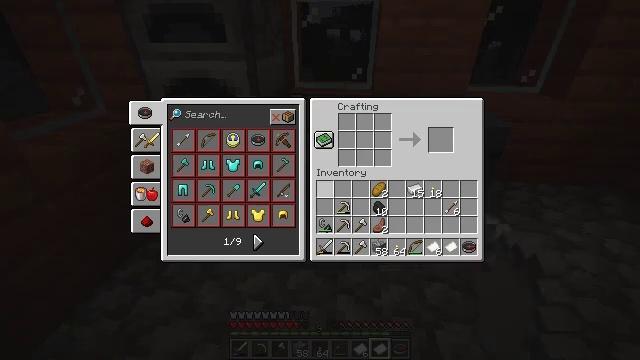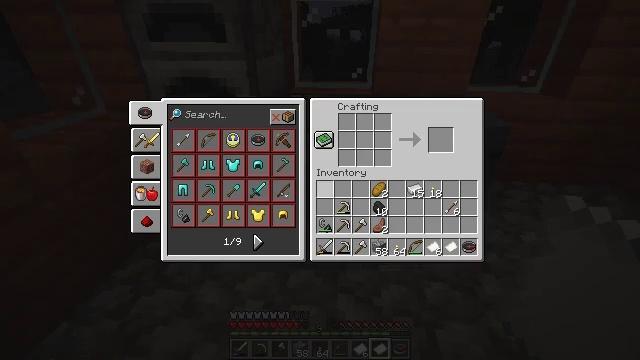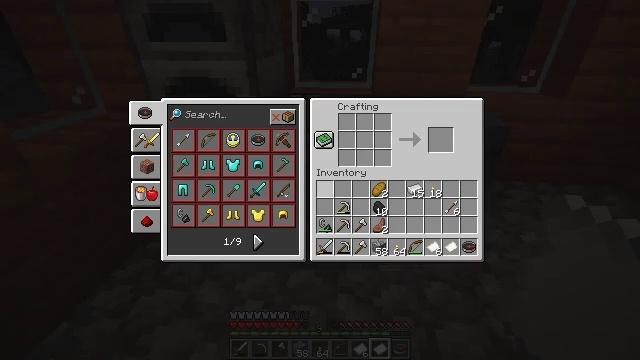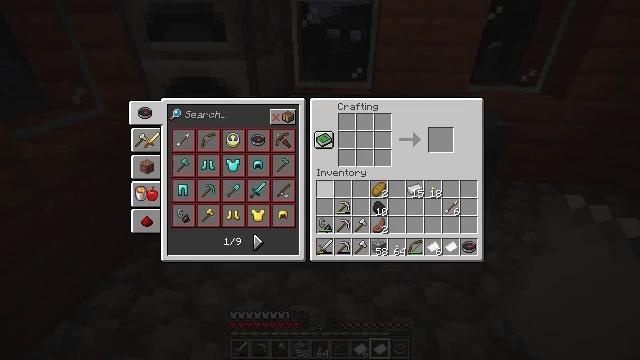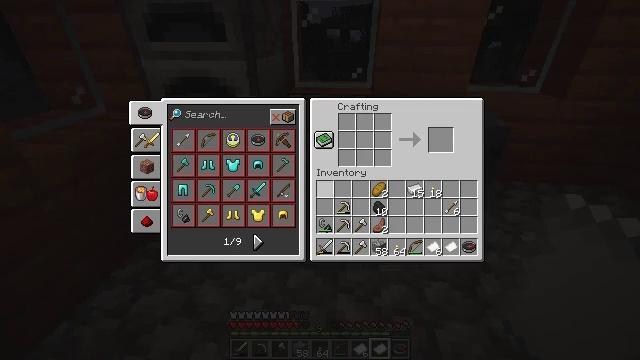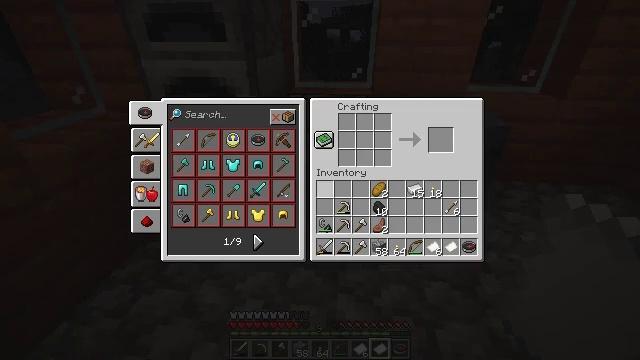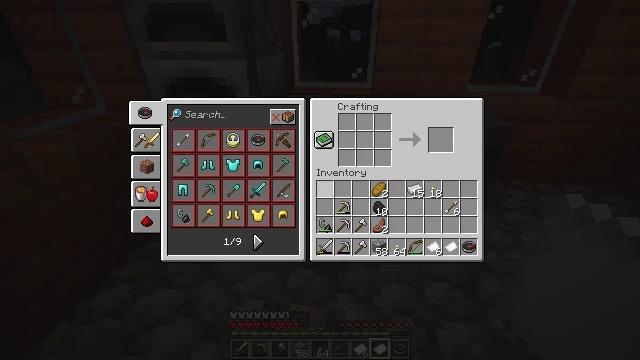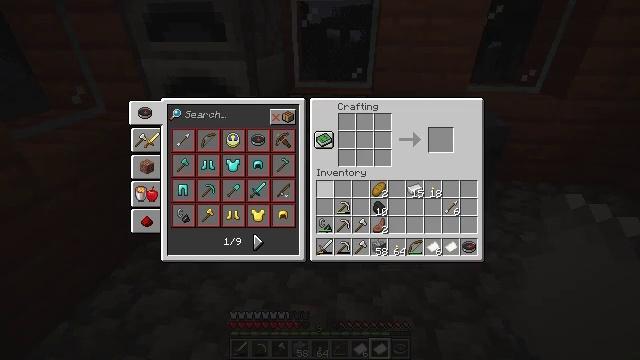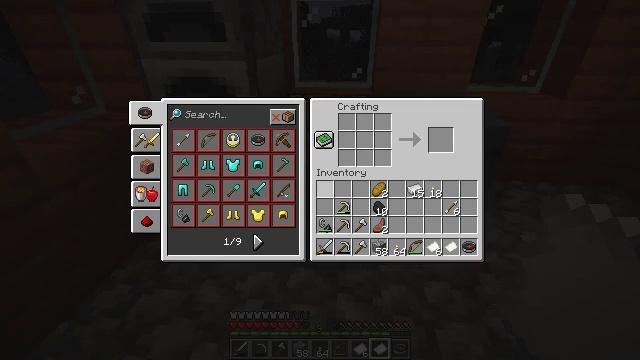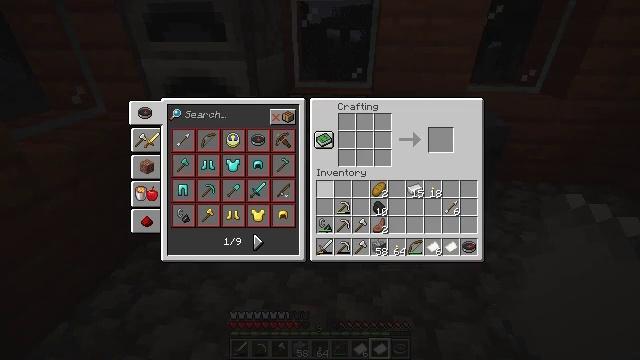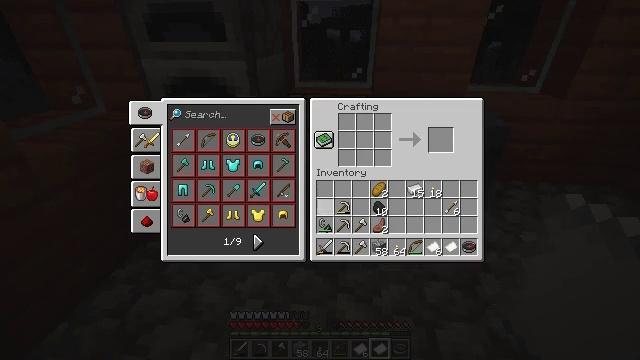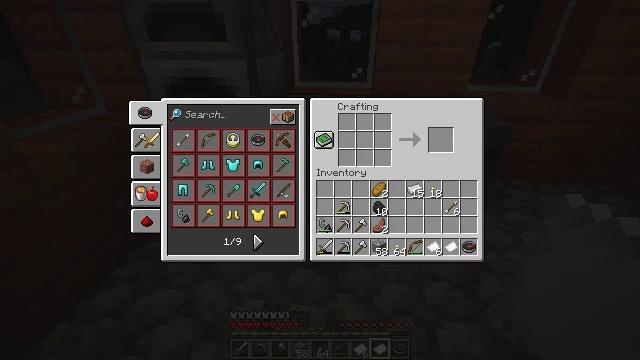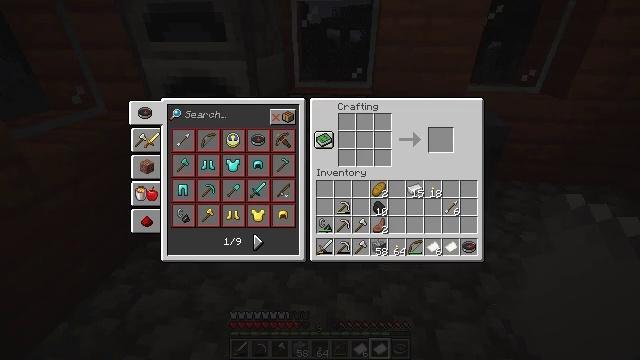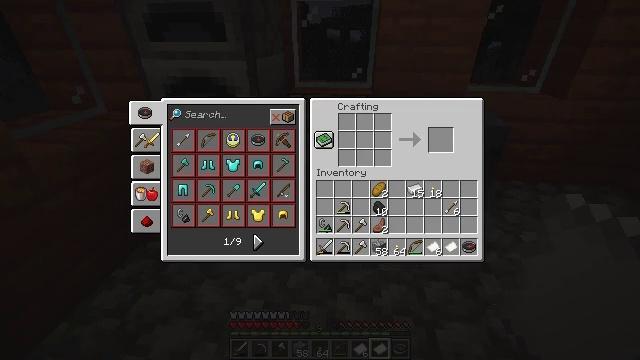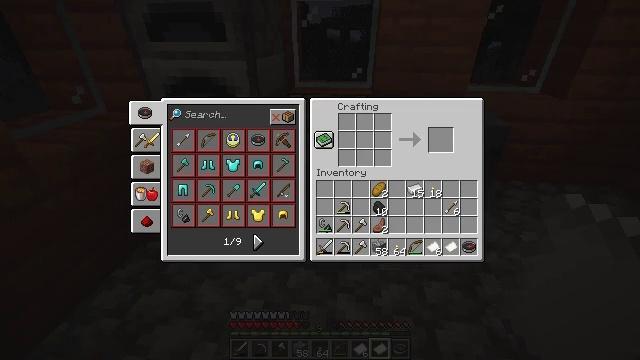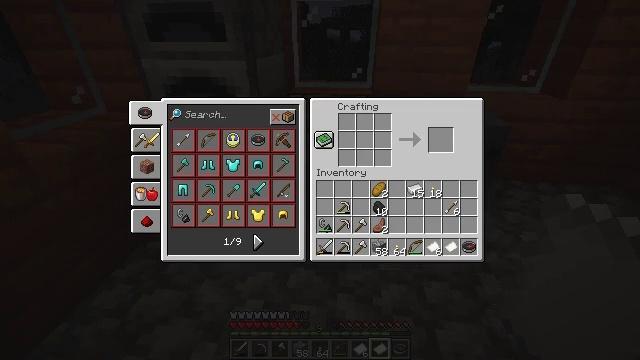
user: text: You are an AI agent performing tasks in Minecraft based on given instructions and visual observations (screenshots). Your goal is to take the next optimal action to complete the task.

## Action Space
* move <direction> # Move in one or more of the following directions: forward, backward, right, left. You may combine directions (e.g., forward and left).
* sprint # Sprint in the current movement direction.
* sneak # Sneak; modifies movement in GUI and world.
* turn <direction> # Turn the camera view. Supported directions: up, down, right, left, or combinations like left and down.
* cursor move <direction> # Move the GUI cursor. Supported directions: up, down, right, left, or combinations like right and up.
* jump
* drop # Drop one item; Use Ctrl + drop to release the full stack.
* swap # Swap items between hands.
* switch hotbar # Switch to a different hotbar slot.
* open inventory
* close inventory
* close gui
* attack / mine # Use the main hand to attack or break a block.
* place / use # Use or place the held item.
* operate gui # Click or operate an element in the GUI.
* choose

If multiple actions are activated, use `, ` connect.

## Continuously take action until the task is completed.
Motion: motion action
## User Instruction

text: Craft a stonecutter.
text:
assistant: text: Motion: no_op
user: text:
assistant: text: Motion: no_op
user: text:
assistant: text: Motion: no_op
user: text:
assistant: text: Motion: no_op
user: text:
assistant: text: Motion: no_op
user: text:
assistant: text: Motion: no_op
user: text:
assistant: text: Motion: no_op
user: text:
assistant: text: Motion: no_op
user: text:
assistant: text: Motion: turn down
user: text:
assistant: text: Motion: turn down
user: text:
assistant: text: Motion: turn left and down
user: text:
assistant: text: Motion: turn left and down
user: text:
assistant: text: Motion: turn left
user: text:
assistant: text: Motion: no_op
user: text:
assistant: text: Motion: no_op
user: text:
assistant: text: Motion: no_op
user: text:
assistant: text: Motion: no_op
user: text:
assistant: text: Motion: no_op
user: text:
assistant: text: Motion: no_op
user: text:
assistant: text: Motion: no_op
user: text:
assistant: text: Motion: turn up
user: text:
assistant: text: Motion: turn right and up
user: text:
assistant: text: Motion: turn right and up
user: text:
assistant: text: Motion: turn up
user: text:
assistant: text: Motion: no_op
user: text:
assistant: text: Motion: no_op
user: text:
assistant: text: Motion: no_op
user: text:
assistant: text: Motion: no_op
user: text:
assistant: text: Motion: no_op
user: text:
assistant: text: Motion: turn left